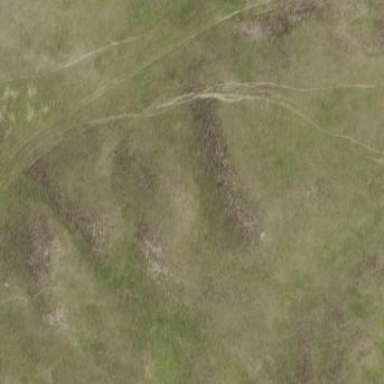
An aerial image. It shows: Golf fairway surrounded by grass.